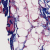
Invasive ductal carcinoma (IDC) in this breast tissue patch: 0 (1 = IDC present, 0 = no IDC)